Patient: sex F, age 60
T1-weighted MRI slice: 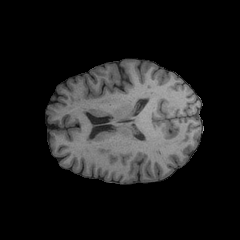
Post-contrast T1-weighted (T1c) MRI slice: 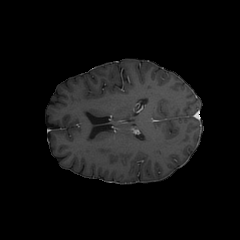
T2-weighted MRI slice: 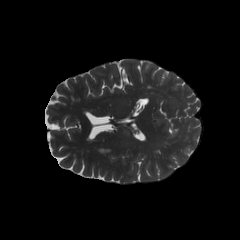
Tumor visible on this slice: no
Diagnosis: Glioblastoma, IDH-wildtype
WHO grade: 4